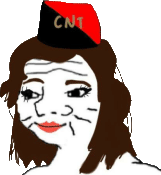
Label: 5_Boomer